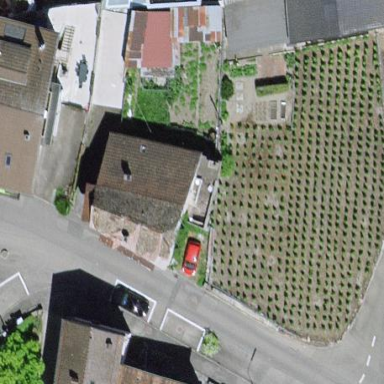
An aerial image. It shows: Vineyard.